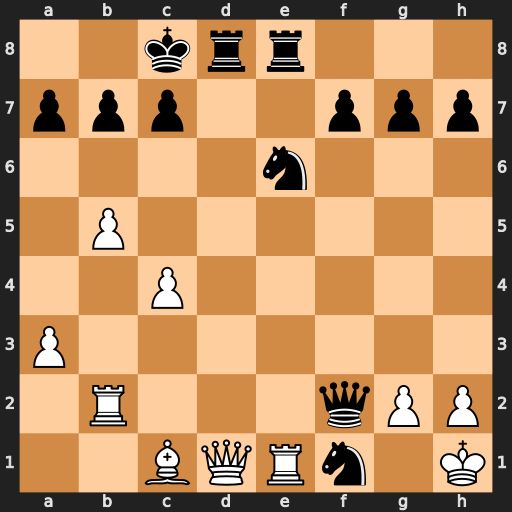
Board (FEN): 2krr3/ppp2ppp/4n3/1P6/2P5/P7/1R3qPP/2BQRn1K
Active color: w
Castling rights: -
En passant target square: -
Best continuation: Rxf2 Rxd1 Rxd1